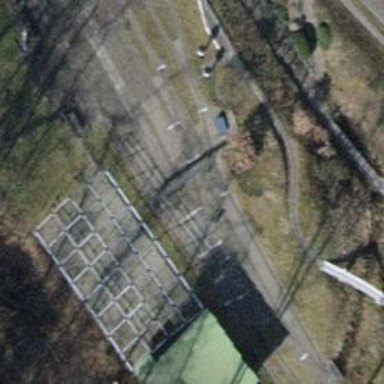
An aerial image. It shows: Miniature railway situated in yard.